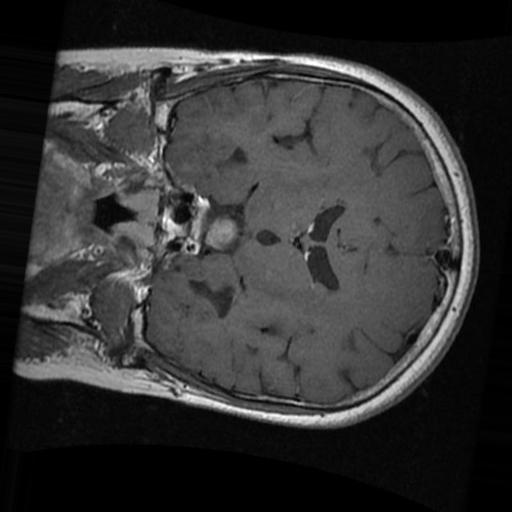
Label: brain_tumor